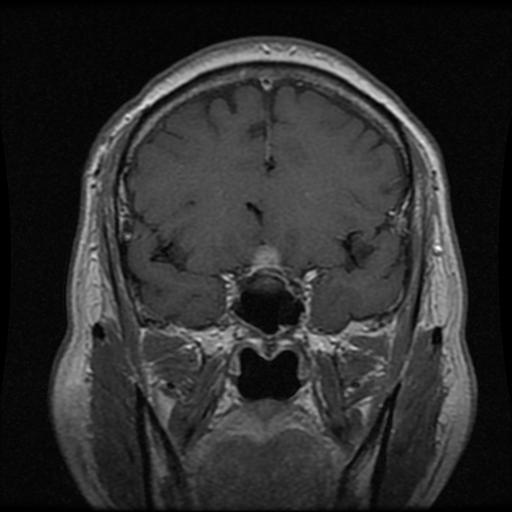
Label: pituitary